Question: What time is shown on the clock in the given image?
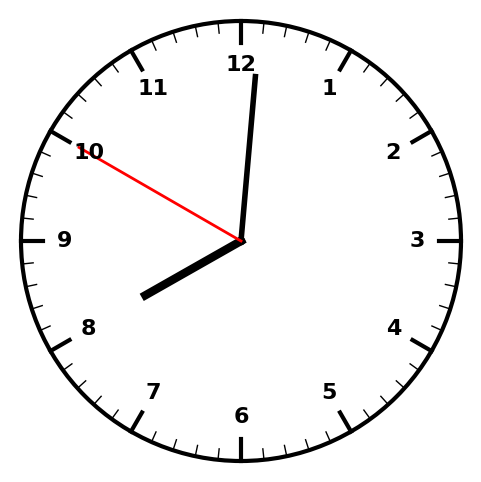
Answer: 08:00:50